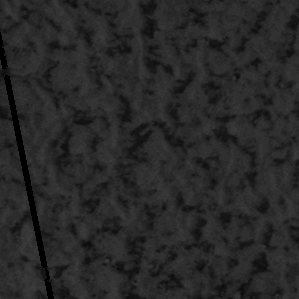
Label: frost